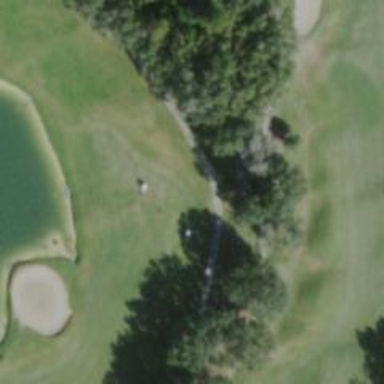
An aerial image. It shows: Service road designated as golf cart path.